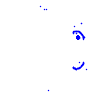
Particle: electron